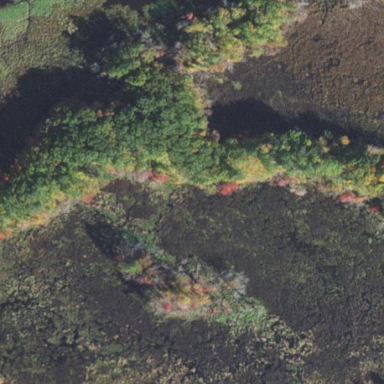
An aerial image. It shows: Semi-evergreen woodland area.